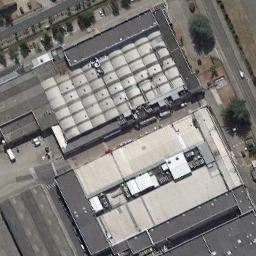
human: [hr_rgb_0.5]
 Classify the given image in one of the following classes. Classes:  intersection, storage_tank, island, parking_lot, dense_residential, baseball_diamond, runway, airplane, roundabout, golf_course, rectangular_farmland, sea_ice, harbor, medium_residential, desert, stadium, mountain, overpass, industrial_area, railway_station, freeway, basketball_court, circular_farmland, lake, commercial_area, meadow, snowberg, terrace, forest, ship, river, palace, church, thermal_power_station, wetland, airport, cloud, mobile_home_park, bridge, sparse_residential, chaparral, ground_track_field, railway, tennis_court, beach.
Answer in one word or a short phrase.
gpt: industrial_area